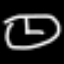
Label: clock